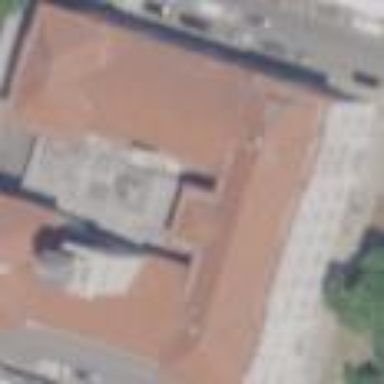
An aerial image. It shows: Courthouse building.